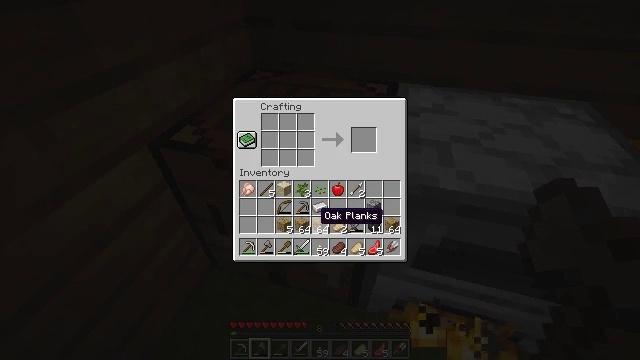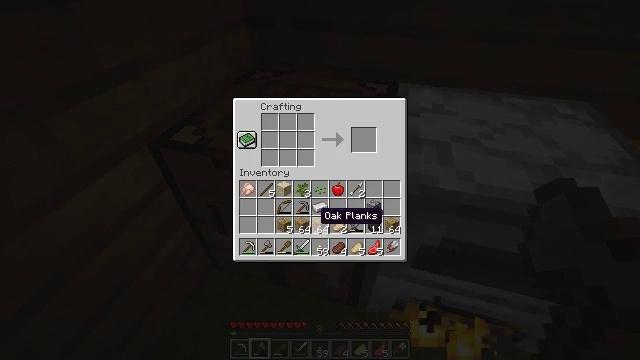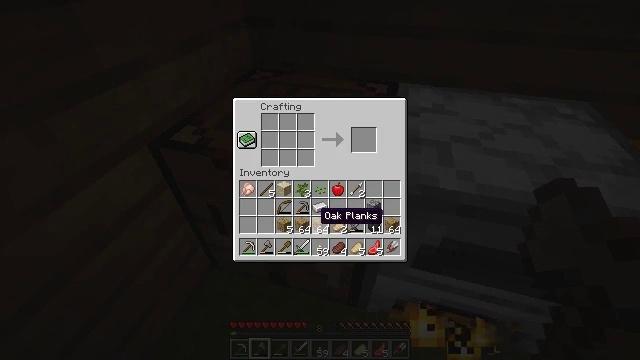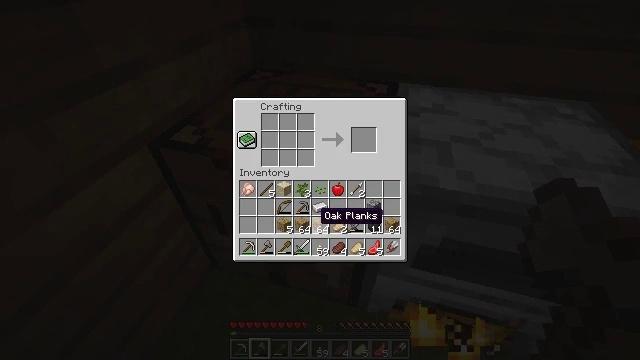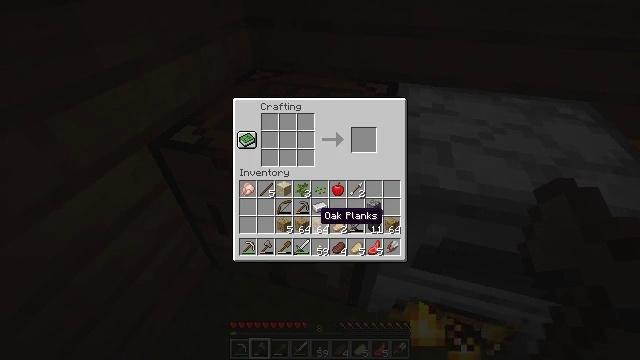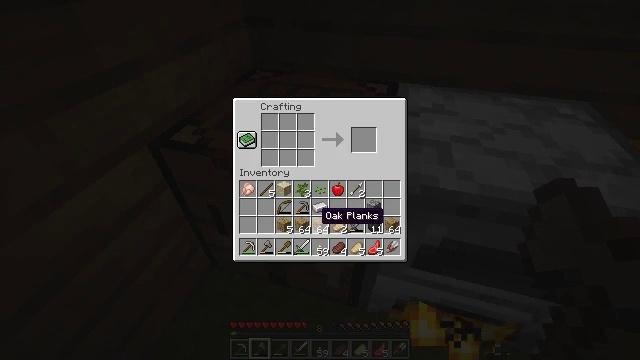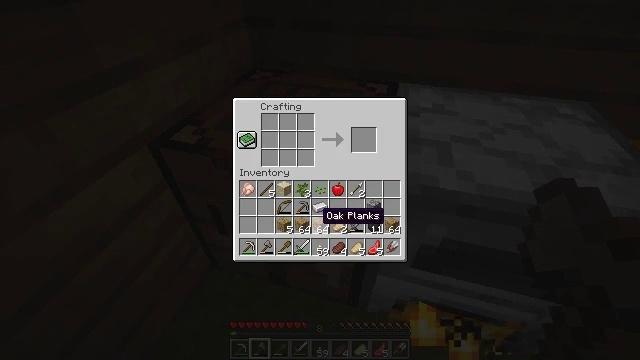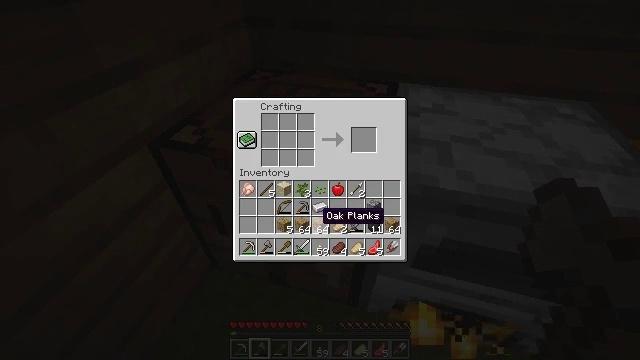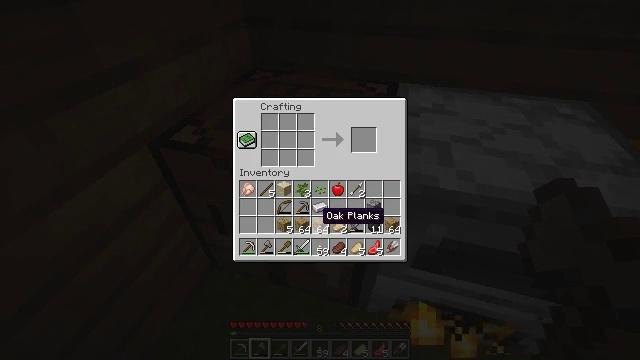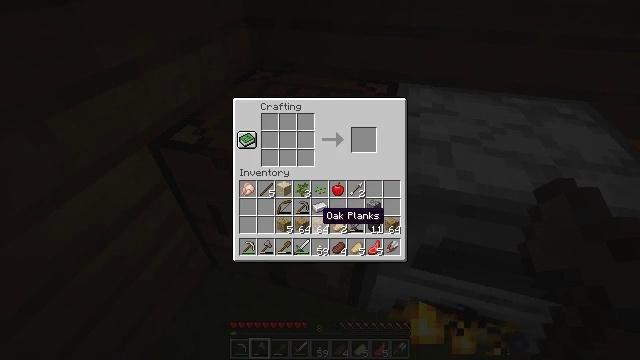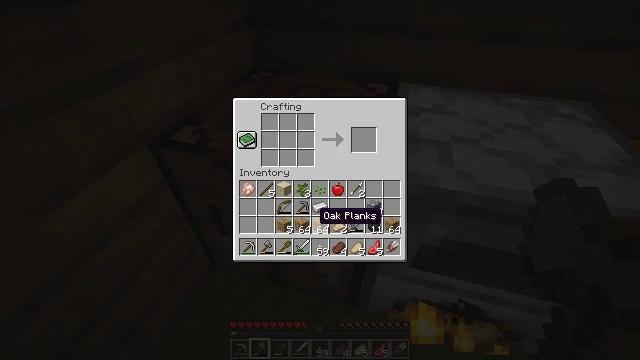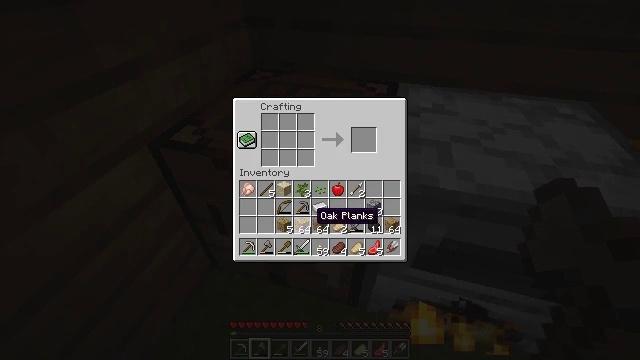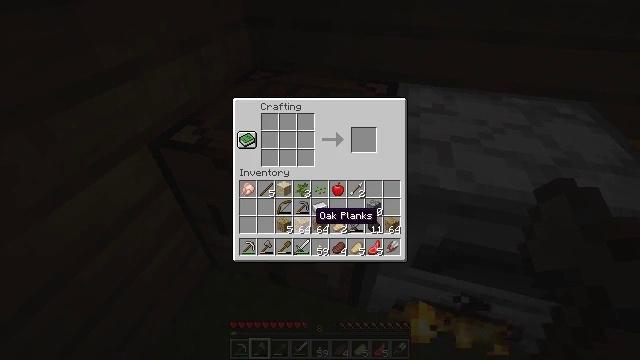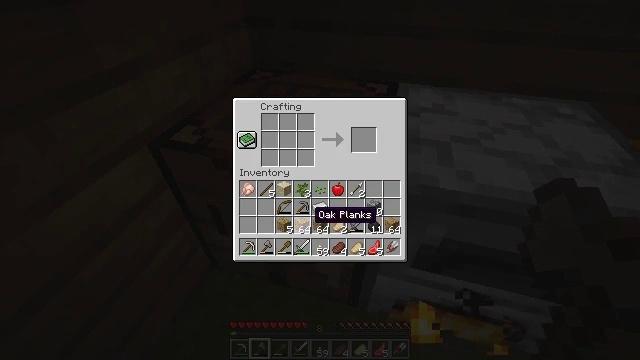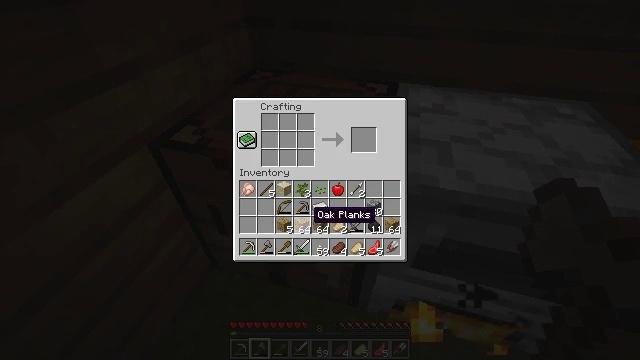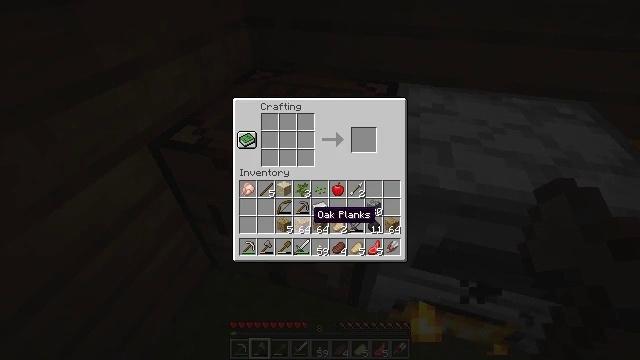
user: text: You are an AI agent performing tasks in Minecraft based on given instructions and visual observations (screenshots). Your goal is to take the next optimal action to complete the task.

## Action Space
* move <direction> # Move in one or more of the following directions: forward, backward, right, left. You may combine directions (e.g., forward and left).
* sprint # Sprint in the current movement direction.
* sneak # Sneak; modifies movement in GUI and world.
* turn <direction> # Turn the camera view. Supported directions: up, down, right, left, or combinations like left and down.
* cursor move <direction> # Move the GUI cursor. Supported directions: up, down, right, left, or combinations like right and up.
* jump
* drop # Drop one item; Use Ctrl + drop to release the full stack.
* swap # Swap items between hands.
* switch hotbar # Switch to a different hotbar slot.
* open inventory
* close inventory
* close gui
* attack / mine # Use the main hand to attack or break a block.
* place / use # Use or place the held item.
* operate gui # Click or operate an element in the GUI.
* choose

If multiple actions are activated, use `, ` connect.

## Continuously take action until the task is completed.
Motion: motion action
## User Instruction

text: Put oak planks in the crafting grid to get an oak pressure plate.
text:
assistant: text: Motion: no_op
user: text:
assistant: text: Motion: no_op
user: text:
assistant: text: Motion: no_op
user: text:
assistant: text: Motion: no_op
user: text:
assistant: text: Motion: no_op
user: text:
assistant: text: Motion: no_op
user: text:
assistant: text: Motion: no_op
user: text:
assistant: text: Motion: no_op
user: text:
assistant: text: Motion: no_op
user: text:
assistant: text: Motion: no_op
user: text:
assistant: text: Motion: no_op
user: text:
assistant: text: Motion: no_op
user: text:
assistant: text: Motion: no_op
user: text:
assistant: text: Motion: no_op
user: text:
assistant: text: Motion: no_op
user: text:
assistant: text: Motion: no_op
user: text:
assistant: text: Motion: no_op
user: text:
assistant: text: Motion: no_op
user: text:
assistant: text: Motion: no_op
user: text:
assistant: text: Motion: no_op
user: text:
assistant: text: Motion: no_op
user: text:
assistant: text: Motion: no_op
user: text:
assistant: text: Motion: choose
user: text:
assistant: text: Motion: choose
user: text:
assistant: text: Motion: choose
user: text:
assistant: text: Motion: choose
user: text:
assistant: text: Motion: no_op
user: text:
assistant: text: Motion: no_op
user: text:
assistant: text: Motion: no_op
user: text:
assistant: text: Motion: no_op